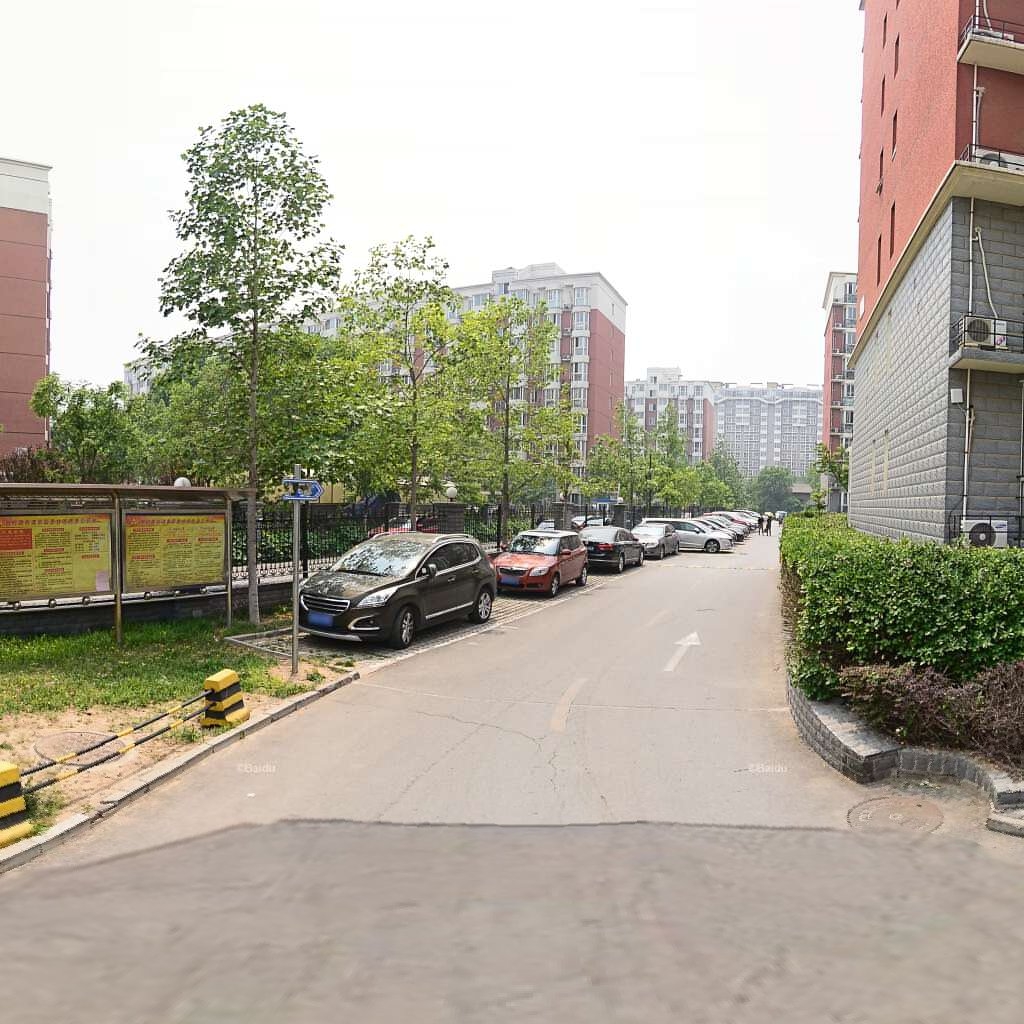
Region: Haidian
Road damage annotations: transverse crack, manhole cover, longitudinal crack, longitudinal crack